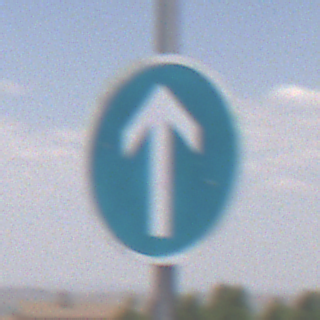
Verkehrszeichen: VorgeschriebeneFahrtrichtungGeradeaus
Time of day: Midday
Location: Outdoor (Nature)
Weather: PartlyCloudy
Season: NotSpecified
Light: Natural